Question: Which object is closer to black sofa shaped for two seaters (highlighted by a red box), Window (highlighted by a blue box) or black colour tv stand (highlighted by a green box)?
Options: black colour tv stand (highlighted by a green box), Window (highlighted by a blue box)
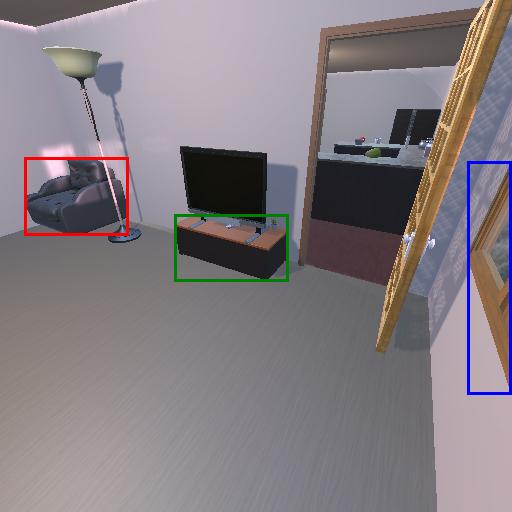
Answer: black colour tv stand (highlighted by a green box)